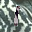
Label: 1